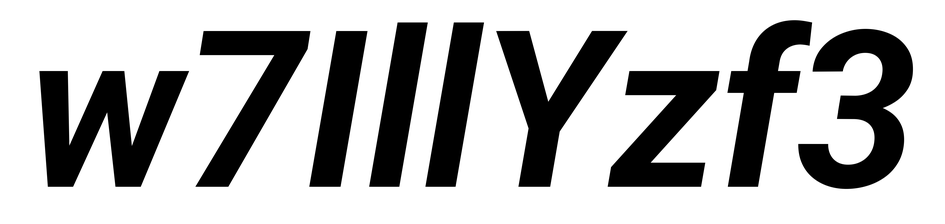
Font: Roboto-Italic_Bold_Italic